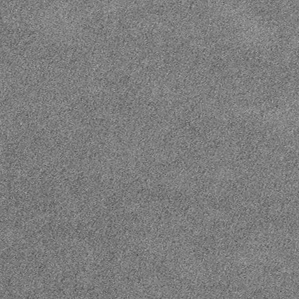
Label: frost